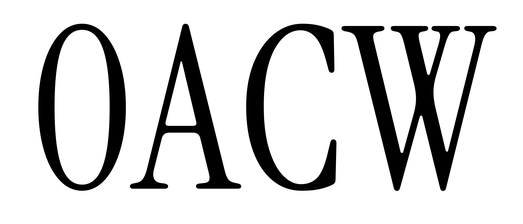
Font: InstrumentSerif-Regular